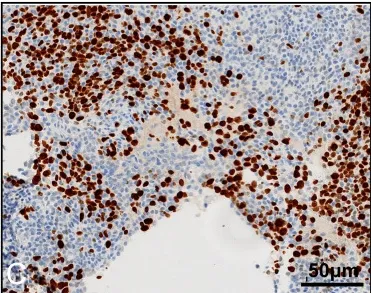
Histological appearance and immunohistochemistry staining of the tumor. , Ki-67.
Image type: pathology (immunostaining)